Interaction volume radius: 10 \u00c5
Interaction volume height: 20 \u00c5
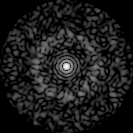
Disorder parameter: 0.831